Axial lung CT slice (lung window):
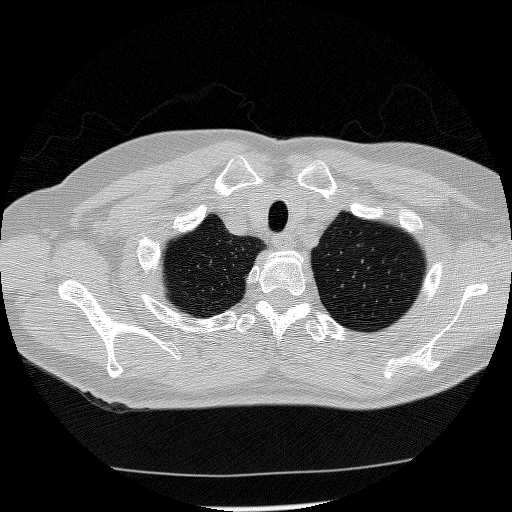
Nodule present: no